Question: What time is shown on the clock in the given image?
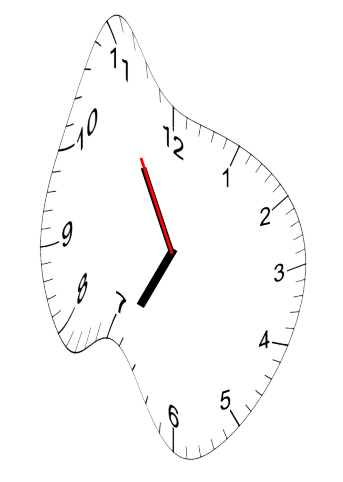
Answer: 06:54:55